I will show an image sequence of human cooking. I have annotated the images with numbered circles. Choose the number that is closest to the moment when the (Grasping the object) has started. You are a five-time world champion in this game. Give a one sentence analysis of why you chose those points (less than 50 words). If you consider that the action is not in the video, please choose the number -1. Provide your answer at the end in a json file of this format: {"points": []}
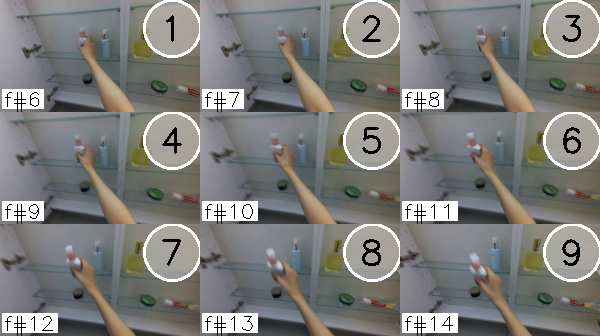
Frame 1 shows the clearest moment of hand-object contact.
{"points": [1]}